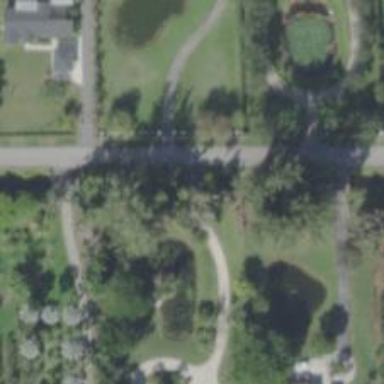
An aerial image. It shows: Driveway bridge on service road.